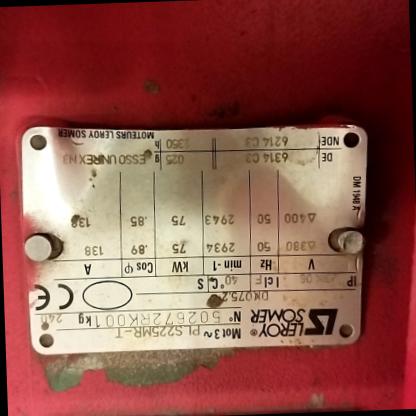
Klasa: tabliczka-znamionowa